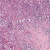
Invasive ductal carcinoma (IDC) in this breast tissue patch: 1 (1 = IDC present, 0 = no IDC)